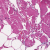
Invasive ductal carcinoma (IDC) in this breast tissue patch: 0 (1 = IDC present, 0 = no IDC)